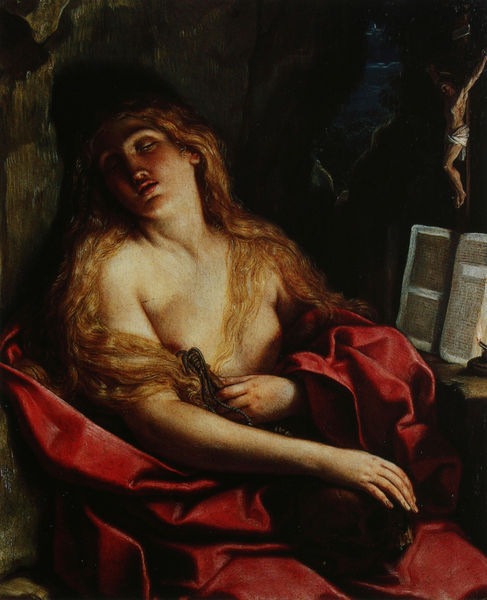
Titel: Maria Magdalena, die Büßerin
Künstler: Elisabetta Sirani
Standort: Besançon
Institution: Musée des Beaux-Arts
Schlagwörter: akt, dunkel, felsen, gemälde, hand, haut, himmel, nackt, schatten, schlaf, schurz, umhang, weiß, mädchen, sitzen, braun, brust, busen, finger, frau, haar, hell, hintergrund, holz, kleid, licht, mund, nacht, nase, orange, schwarz, stuhl, tisch, zimmer, blick, rot, tuch, blond, flasche, jung, wand, arm, arme, augen, bibel, falten, gesicht, halten, inkarnat, lang, neues testament, schädel, stein, tot, trauer, hals, hände, niederlande, portrait, öl, gewand, haare, lange haare, mantel, schnur, sitzend, stoff, decke, höhle, locken, sack, helldunkel, mähne, brüste, schrift, papier, schlafen, schlafend, düster, backen, fels, kamm, wüste, mauer, ölgemälde, falte, kerze, robe, kerzen, kordel, faltenwurf, halbakt, brustwarzen, entblößt, geschlossen, geneigt, vanitas, rothaarig, katze, eingang, buch, kreuz, seil, nakt, traum, kater, seite, beutel, altar, diagonal, öffnung, öllampe, christus, jesus, jesus christus, kreuzigung, vision, backe, kruzifix, heilige, maria, aufgeschlagen, buchseiten, büsserin, magdalena, rosenkranz, sünde, totenschädel, gekreuzigt, testament, heilige schrift, flamen, offenes haar, entrückt, titten, ölberg, bch, christuns, geißel, geisel, langes haar, knute, peinigung, roter stoff, büssende magdalena, heiliges buch, aphrodithe, maria sünde, caravaggeschi, fraubrust